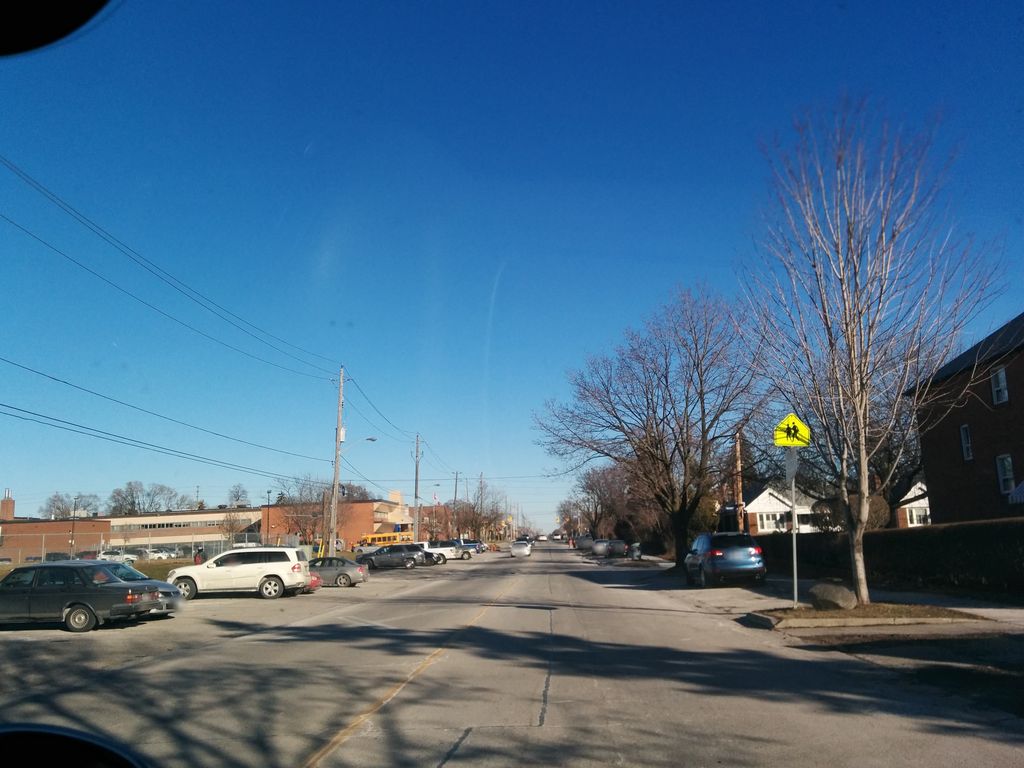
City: toronto